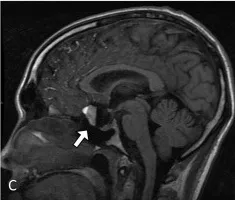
Left sylvian fissure (red arrows). Sagittal T1 fluid-attenuated inversion recovery (FLAIR).
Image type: radiology (mri)